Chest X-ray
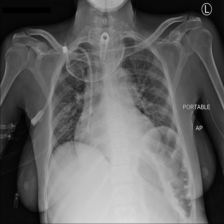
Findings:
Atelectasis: negative
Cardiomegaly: positive
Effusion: negative
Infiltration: negative
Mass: negative
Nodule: negative
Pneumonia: negative
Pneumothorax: negative
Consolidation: negative
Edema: negative
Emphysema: negative
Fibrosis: negative
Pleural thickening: negative
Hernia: negative